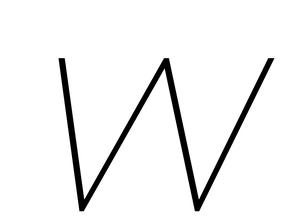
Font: Poppins-ThinItalic